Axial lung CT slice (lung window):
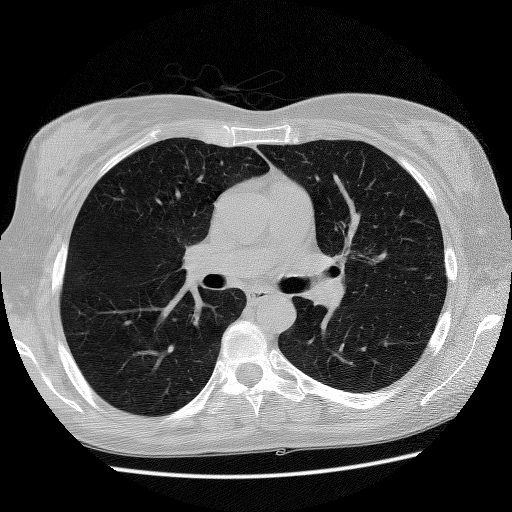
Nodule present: no